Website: home-depot
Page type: billing-address
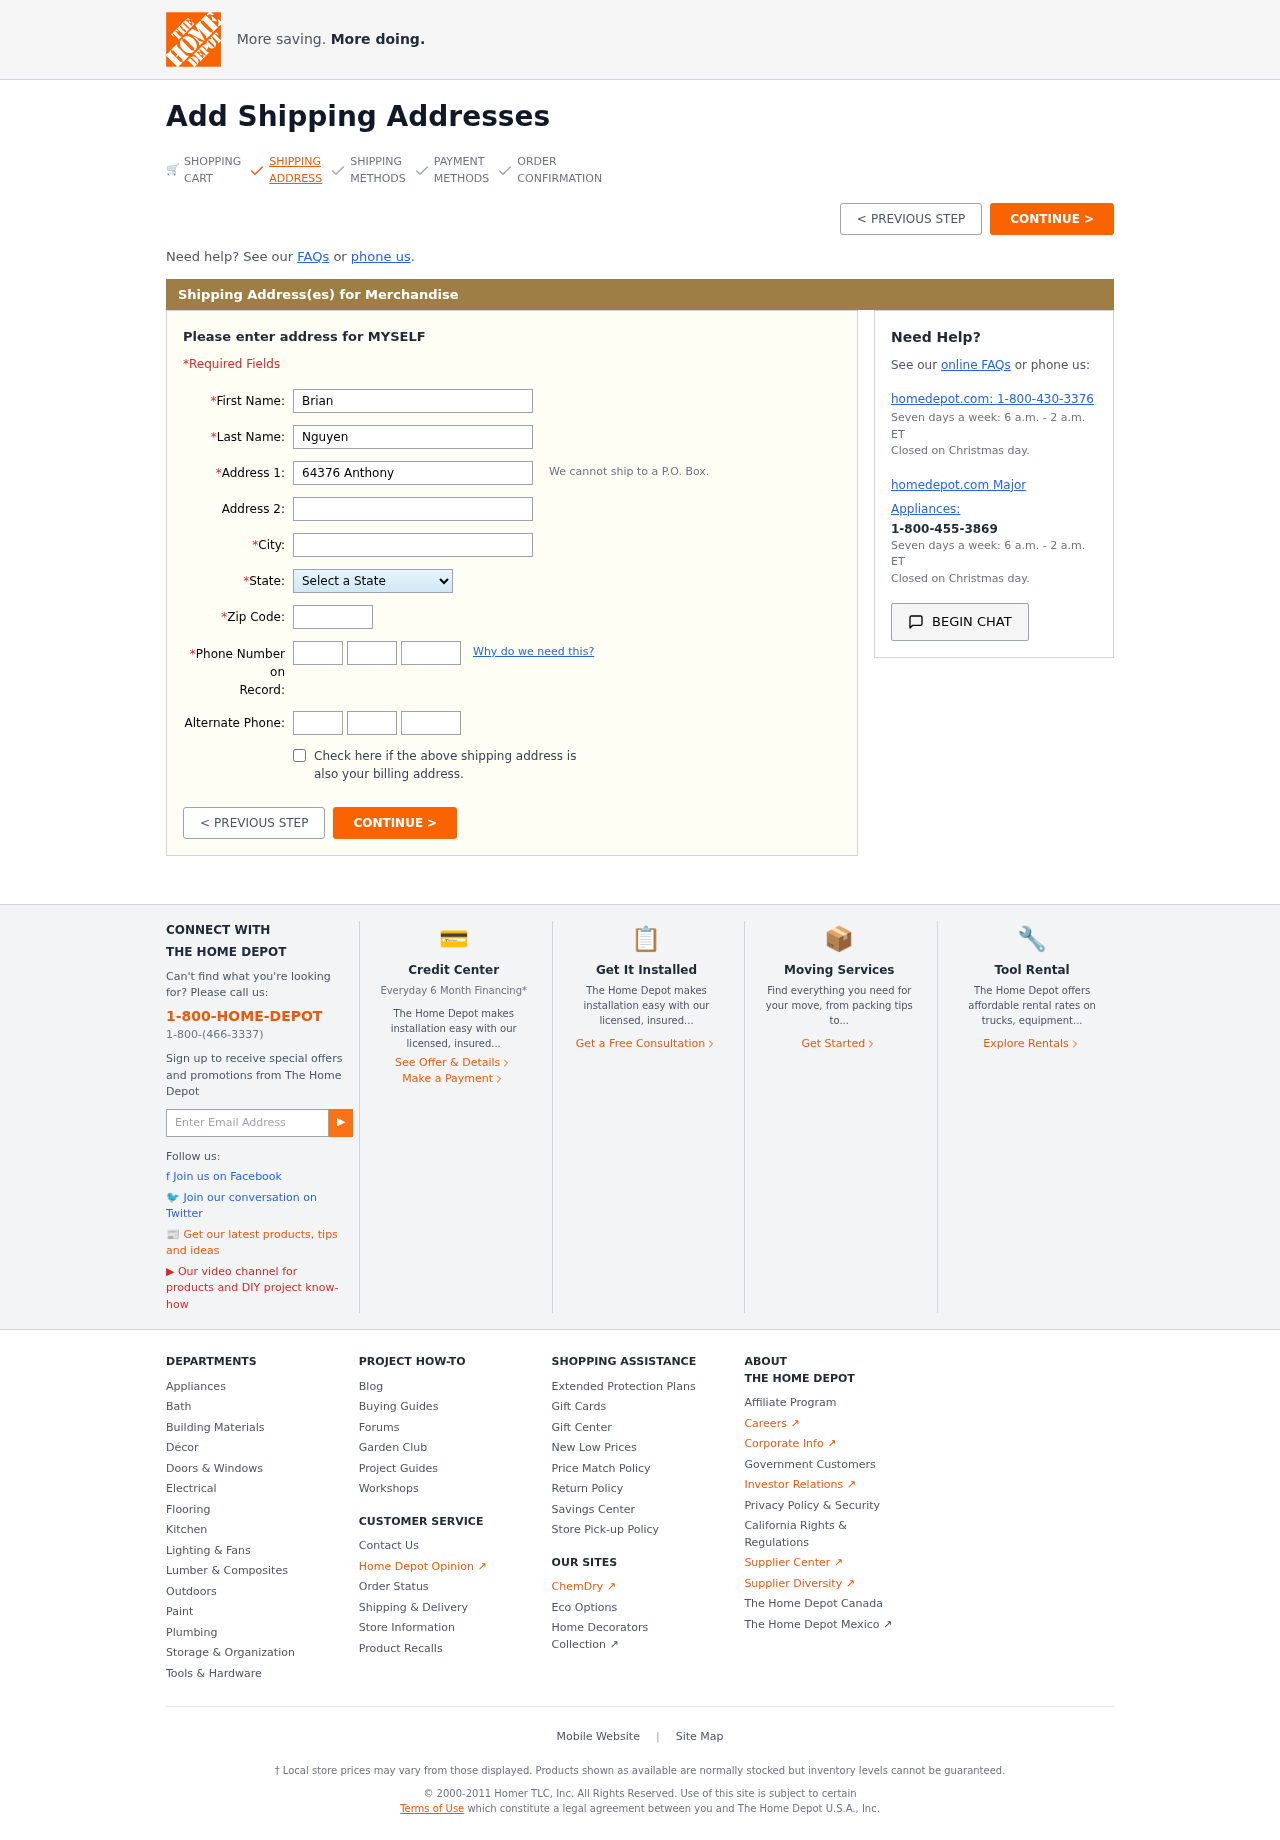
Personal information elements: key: PII_STATE
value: Texas
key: PII_FIRSTNAME
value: Brian
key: PII_LASTNAME
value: Nguyen
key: PII_STREET
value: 64376 Anthony Turnpike Apt. 338
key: PII_CITY
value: South Robin
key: PII_POSTCODE
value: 76870
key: PII_PHONE_AREA
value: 884
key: PII_PHONE_PREFIX
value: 839
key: PII_PHONE_LINE
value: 4861
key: PII_PHONE_ALT_AREA
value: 805
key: PII_PHONE_ALT_PREFIX
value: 597
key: PII_PHONE_ALT_LINE
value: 6755